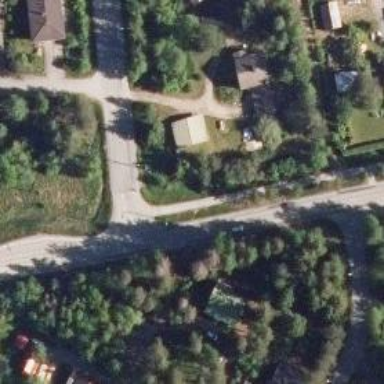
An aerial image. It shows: Asphalt cycleway.